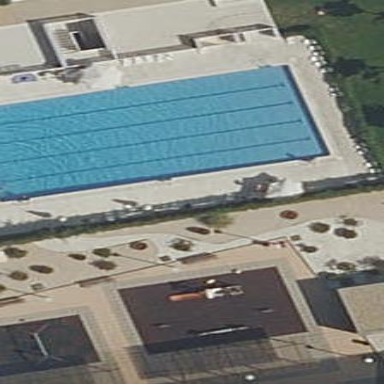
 perfect for swimming and other water activities."